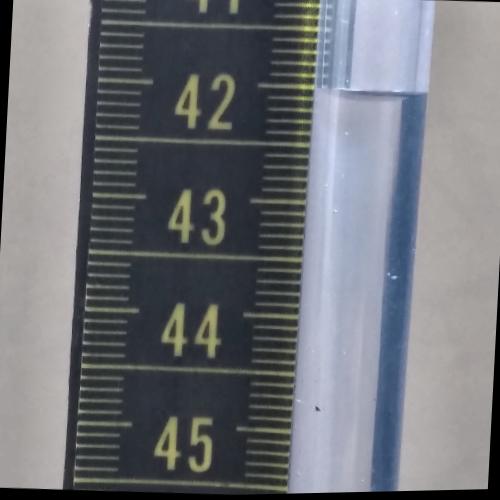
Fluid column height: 42.0 cm